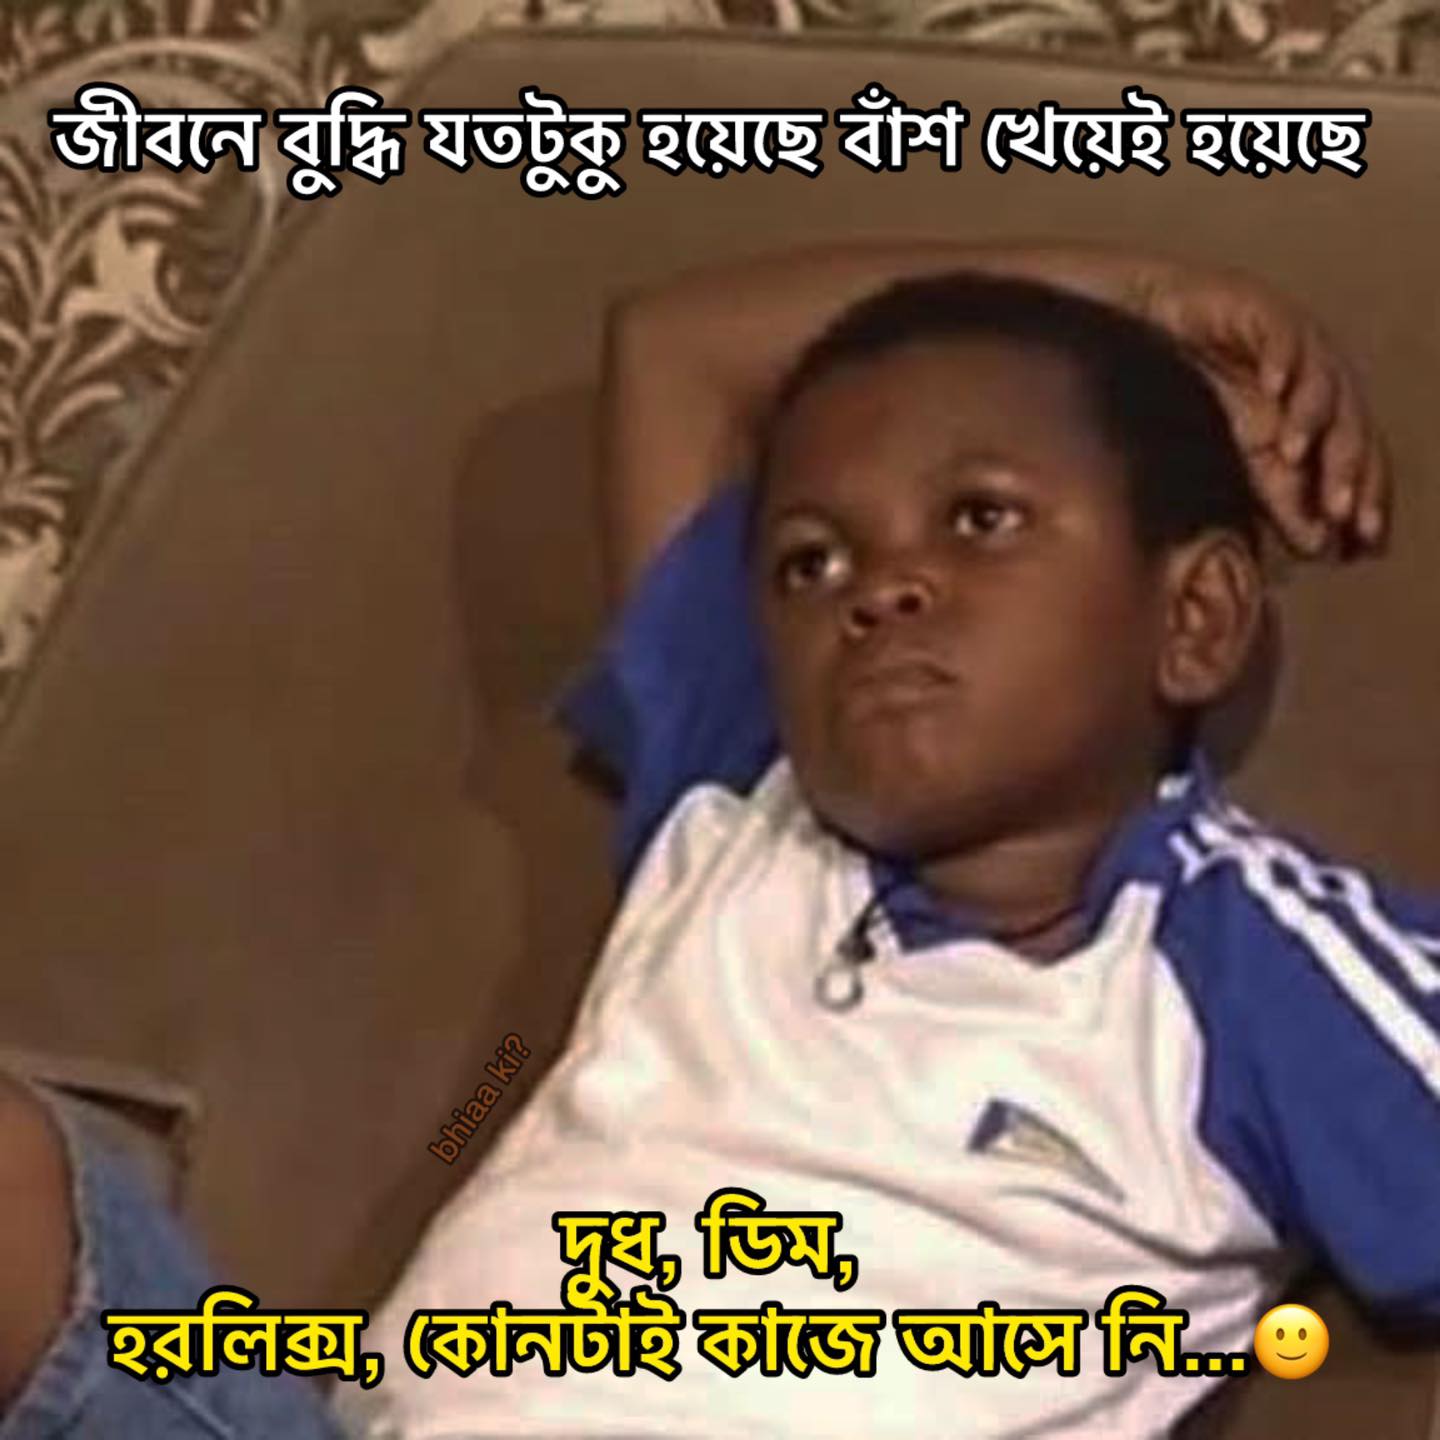
Text: জীবনে বুদ্ধি যতটুকু হয়েছে বাঁশ খেয়েই হয়েছে দুধ ডিম হরলিক্স কোনটাই কাজে আসে নি
Label: Non Hate